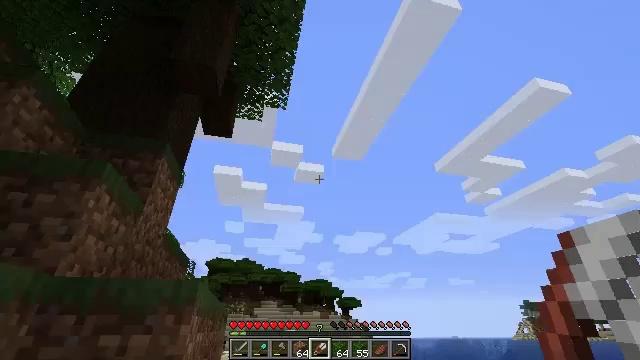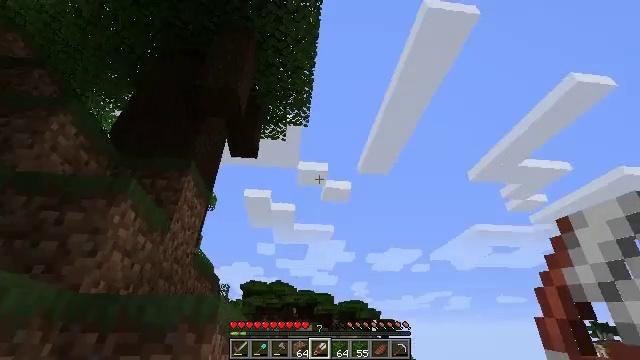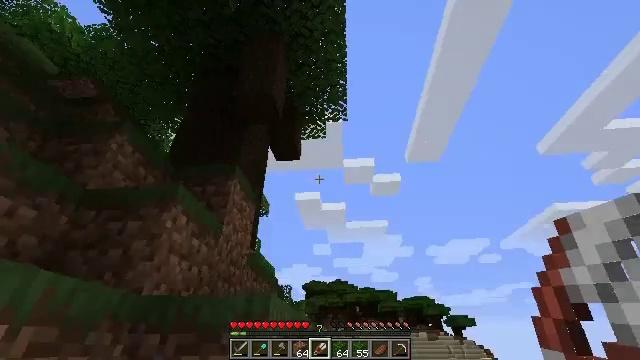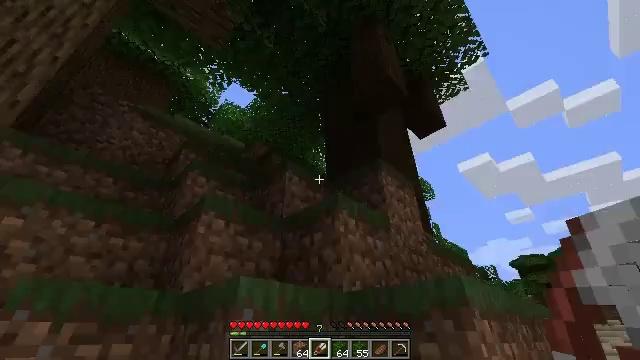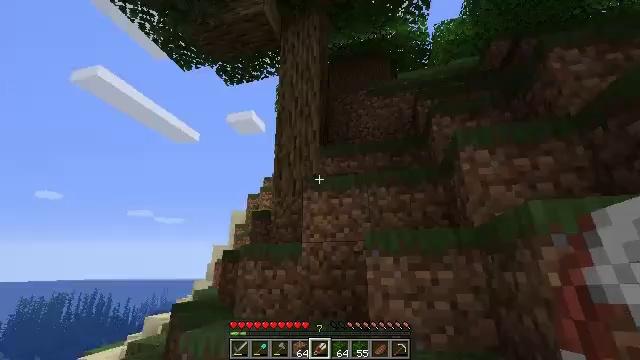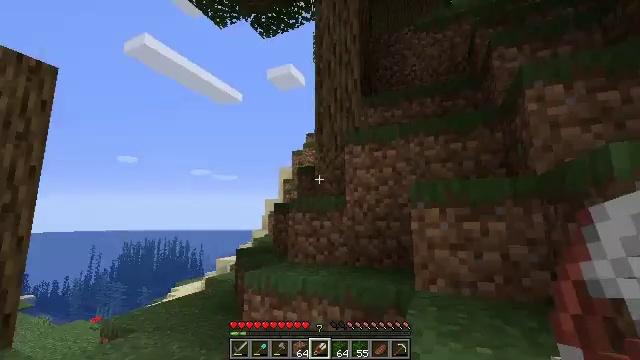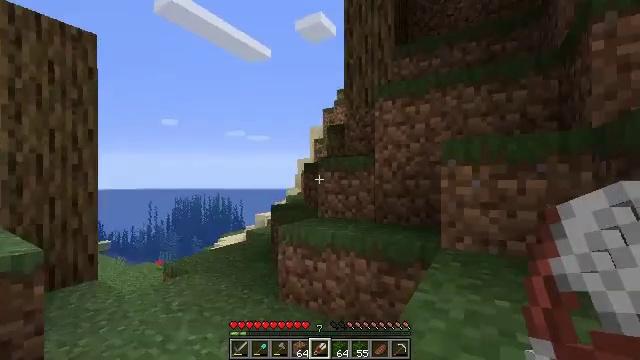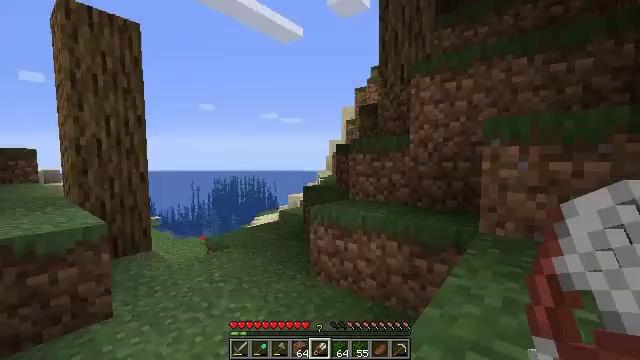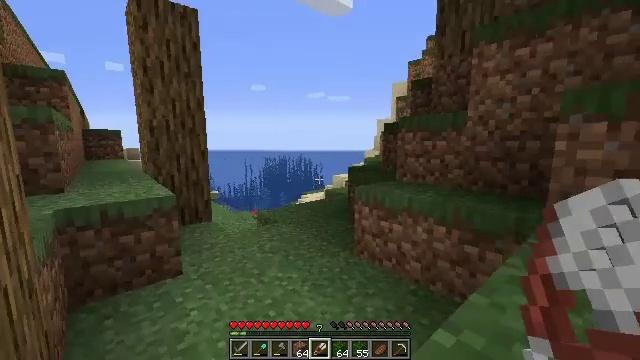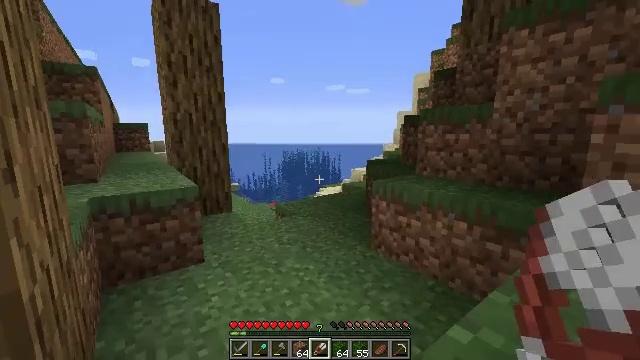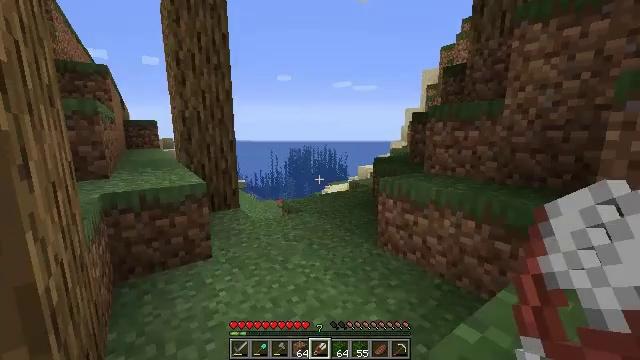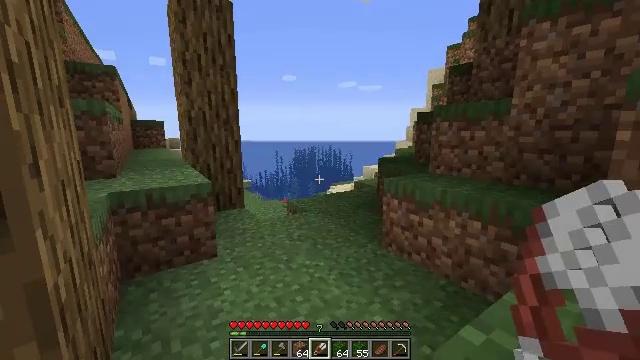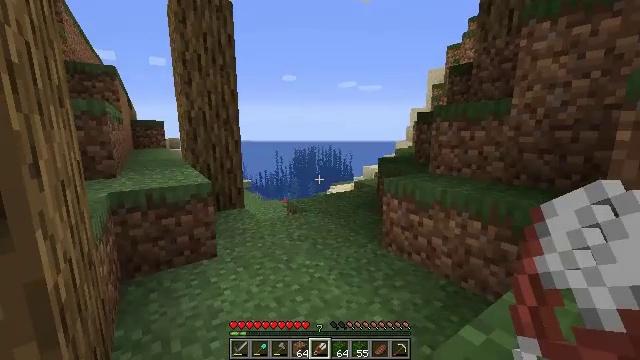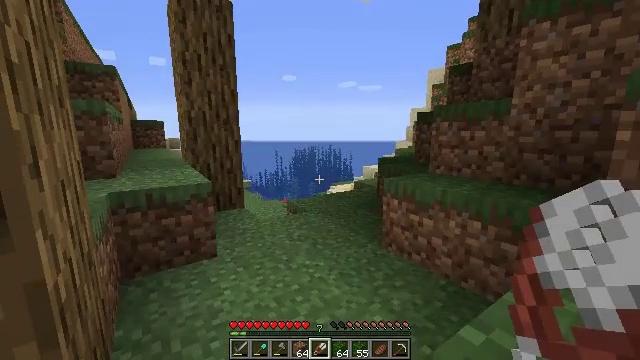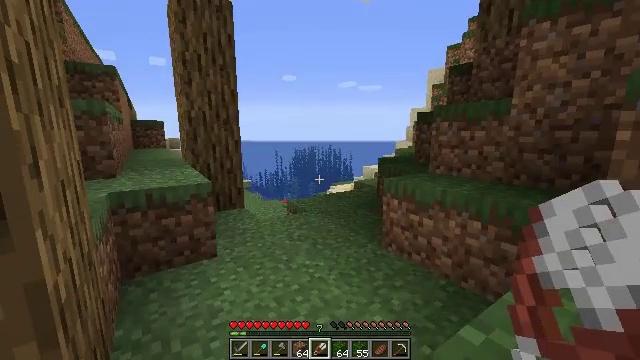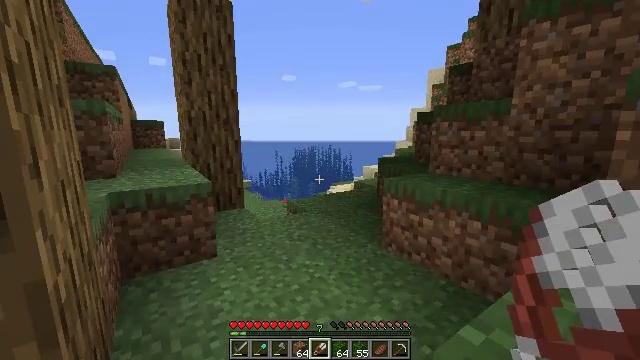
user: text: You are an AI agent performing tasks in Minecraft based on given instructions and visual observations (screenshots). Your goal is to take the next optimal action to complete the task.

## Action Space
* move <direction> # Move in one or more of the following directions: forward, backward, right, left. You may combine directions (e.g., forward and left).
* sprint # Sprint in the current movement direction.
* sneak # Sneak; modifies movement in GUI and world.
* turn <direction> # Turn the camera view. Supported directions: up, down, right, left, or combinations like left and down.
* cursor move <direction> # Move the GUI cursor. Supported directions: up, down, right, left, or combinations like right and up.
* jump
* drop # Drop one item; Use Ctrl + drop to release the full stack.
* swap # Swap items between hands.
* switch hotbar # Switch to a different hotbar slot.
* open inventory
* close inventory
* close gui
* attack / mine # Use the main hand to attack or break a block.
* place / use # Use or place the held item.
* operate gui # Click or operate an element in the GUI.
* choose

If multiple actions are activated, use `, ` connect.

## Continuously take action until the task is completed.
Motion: motion action
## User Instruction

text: Gather dark oak leaves from the canopy.
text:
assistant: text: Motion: move forward, turn left and up
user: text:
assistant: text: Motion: move forward, turn left
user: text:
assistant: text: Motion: turn left and down
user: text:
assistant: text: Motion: turn left and down
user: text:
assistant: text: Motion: turn left and down
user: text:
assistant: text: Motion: turn left and down
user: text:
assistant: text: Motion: turn left and down
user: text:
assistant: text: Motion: turn left and down
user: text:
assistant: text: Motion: turn left and down
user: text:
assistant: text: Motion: turn left
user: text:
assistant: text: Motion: turn left
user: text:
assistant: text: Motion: no_op
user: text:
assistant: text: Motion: no_op
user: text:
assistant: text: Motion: no_op
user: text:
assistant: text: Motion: no_op
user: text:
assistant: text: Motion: move back and move right
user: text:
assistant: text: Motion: move back and move right
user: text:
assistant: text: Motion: move back and move right, jump
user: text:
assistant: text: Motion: move back and move right, jump
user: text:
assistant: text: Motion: move back and move right, jump
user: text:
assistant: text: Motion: move back and move right, turn right and up, jump
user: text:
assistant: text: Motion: move back and move right, turn right and up, jump
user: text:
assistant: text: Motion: move right, turn right and up, jump
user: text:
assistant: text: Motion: turn right and up
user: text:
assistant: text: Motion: no_op
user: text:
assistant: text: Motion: no_op
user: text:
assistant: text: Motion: no_op
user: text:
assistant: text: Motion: no_op
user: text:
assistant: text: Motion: no_op
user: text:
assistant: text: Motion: no_op